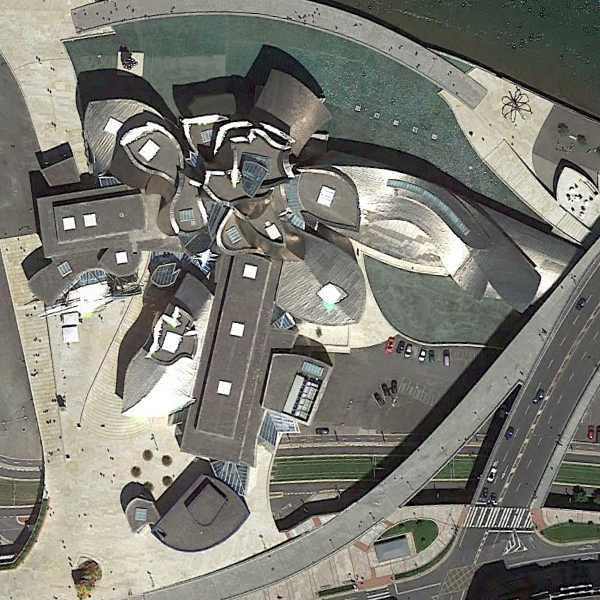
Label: Center